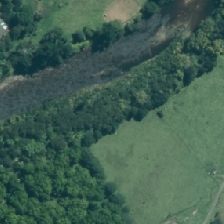
Land cover: deciduous_hardwood